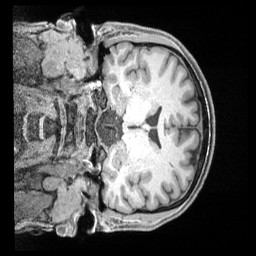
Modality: T1w
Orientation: coronal
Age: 39
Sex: male
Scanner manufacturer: siemens
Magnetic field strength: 3 T
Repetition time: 2 s
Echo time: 0.00211 s